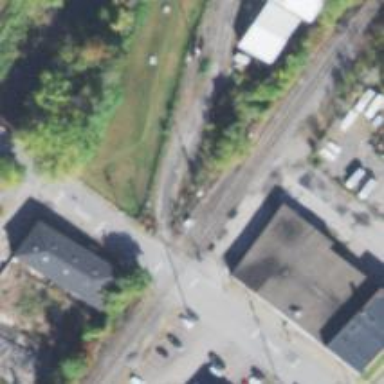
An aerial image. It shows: Abandoned railway siding.